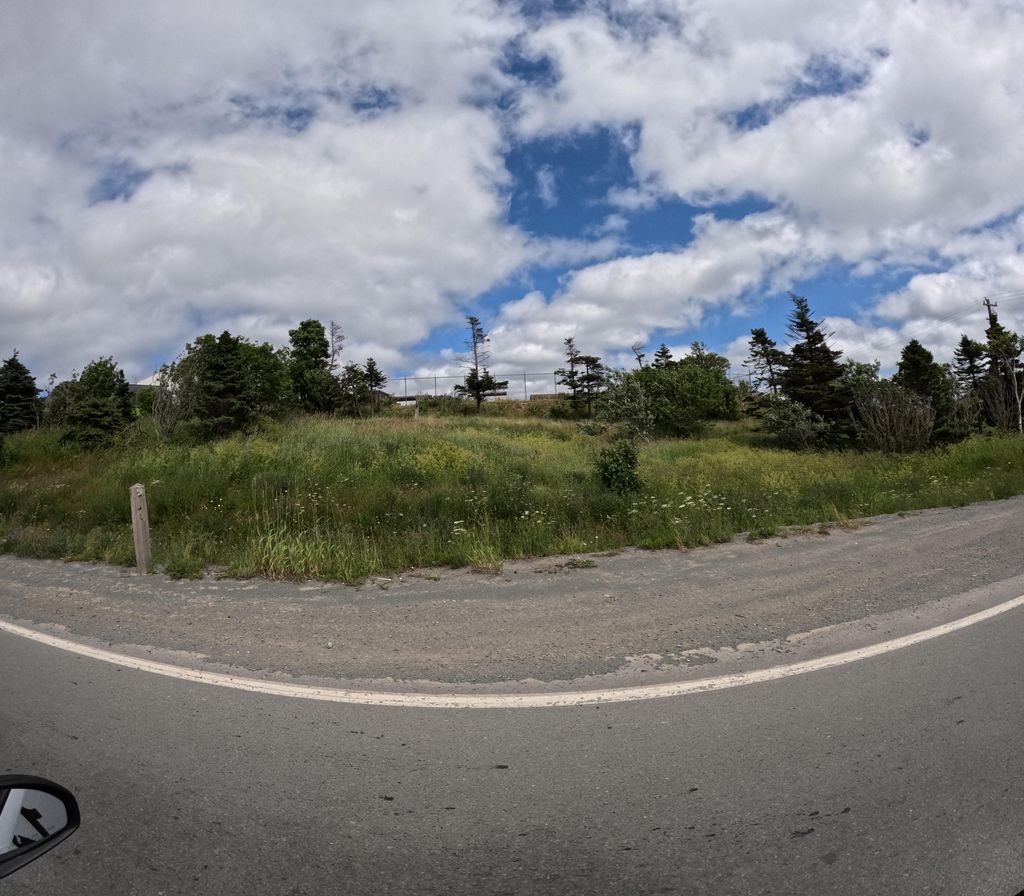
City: st_johns